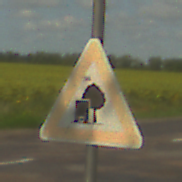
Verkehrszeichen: UnzureichendesLichtraumprofil
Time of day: Midday
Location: Outdoor (RoadRail)
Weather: PartlyCloudy
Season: NotSpecified
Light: Natural